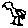
Label: bird